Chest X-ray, AP view. Patient: 50 years old, sex M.
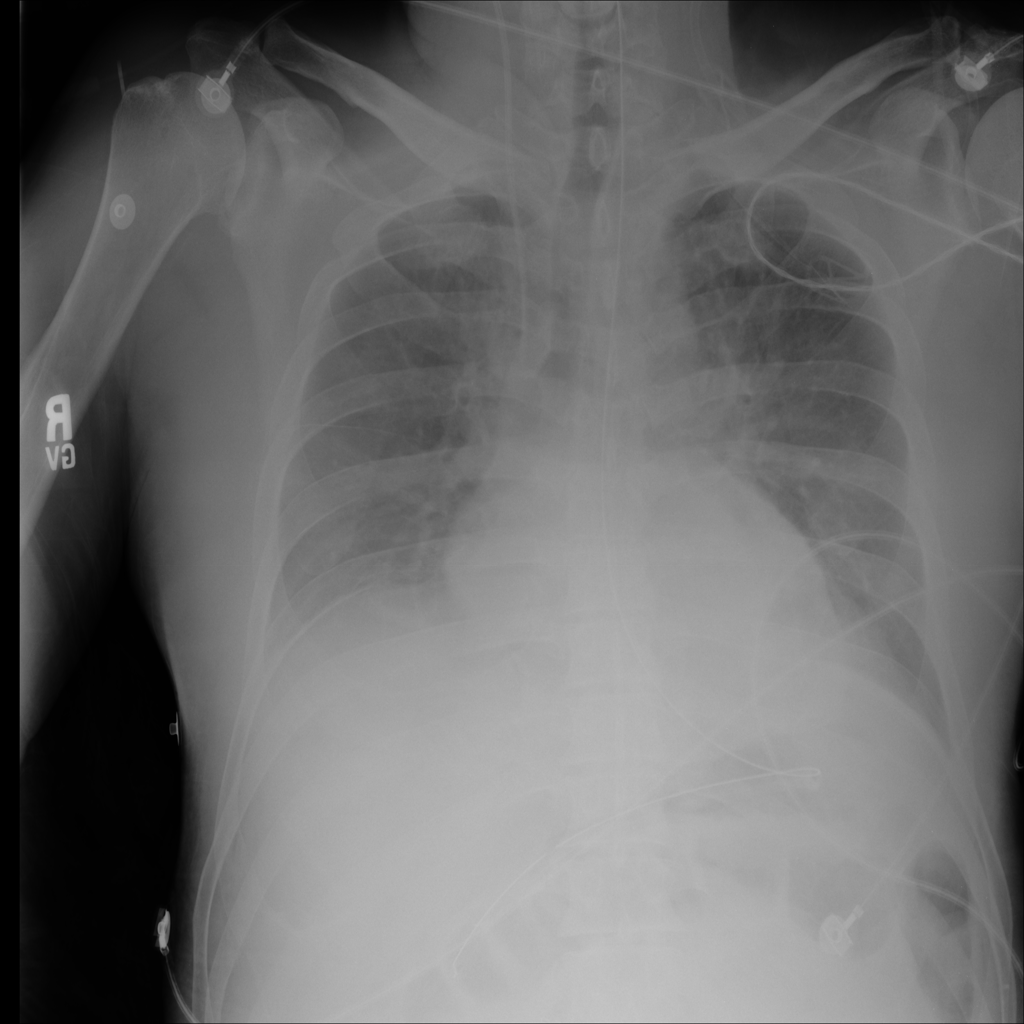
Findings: Effusion